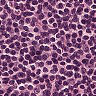
Metastatic tissue present: no